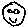
Label: smiley face